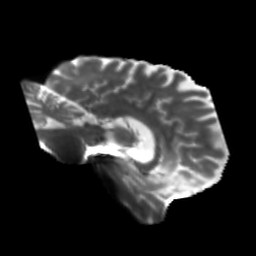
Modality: T2w
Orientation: sagittal
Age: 58
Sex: male
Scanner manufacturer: siemens
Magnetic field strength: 3 T
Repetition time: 5.25 s
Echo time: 0.08 s